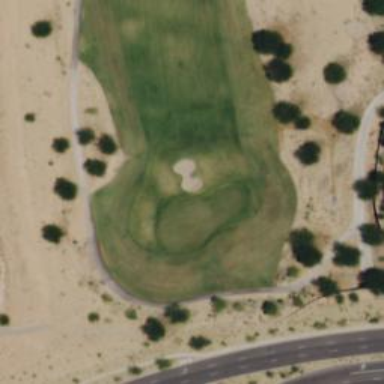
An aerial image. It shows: Golf hole.